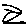
Label: zigzag